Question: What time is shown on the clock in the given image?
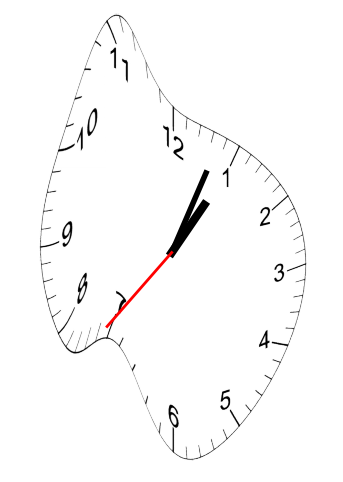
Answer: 01:03:36